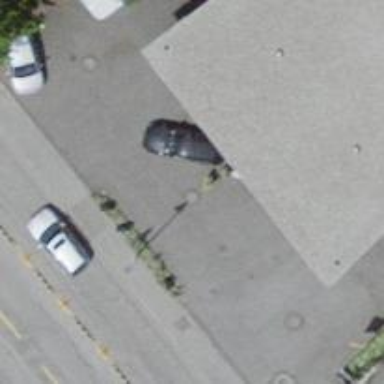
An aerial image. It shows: Car repair shop.